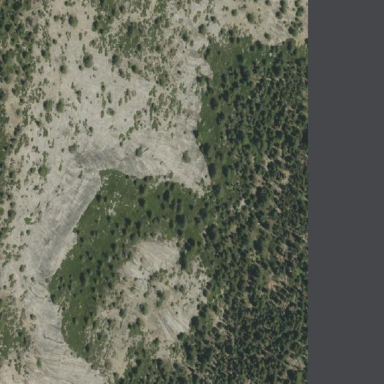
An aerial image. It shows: Landscape of bare rock.